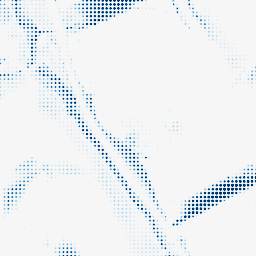
Category: morphological
Decomposition family: morphological_diamond
Decomposition parameters: operation: closing
radius: 20
Upsampling method: sinc_blackman
Upsampling parameters: scale: 8
kernel_size: 4
Upsampling scale: 8